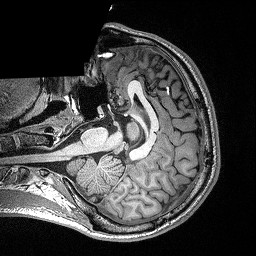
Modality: T1w
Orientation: axial
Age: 24
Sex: male
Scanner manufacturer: siemens
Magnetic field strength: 3 T
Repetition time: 2.4 s
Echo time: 0.03 s